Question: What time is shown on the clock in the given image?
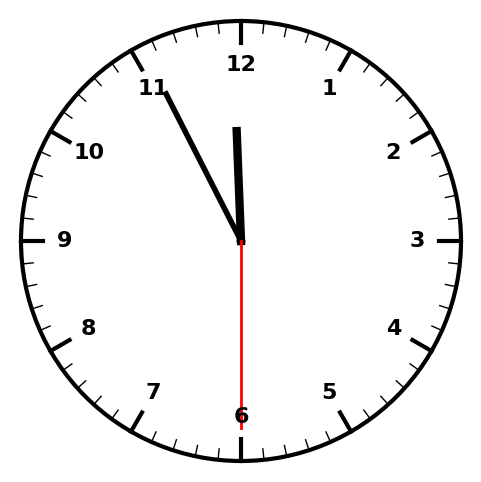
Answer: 11:55:30